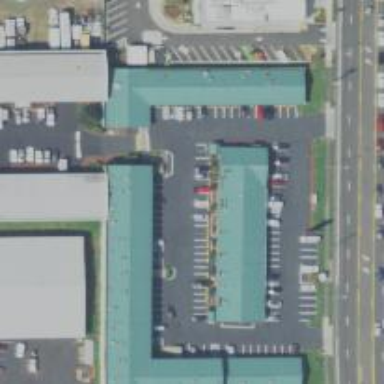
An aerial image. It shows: Convenience shop.